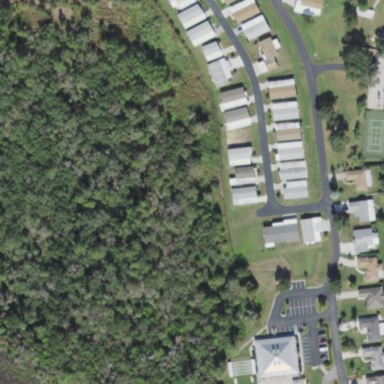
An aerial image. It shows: Residential area known as trailer park.